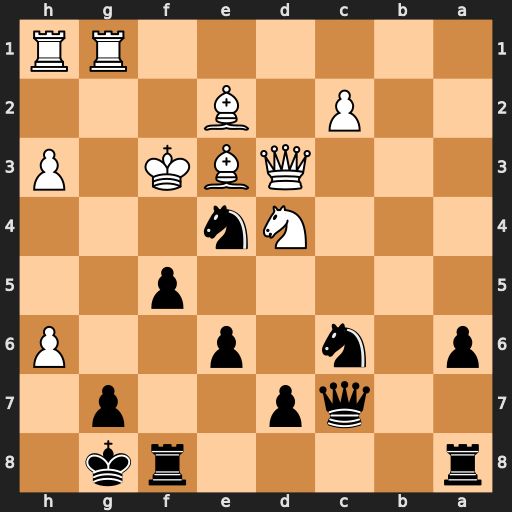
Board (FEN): r4rk1/2qp2p1/p1n1p2P/5p2/3Nn3/3QBK1P/2P1B3/6RR
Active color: b
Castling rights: -
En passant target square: -
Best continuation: Ne5+ Kg2 Nxd3